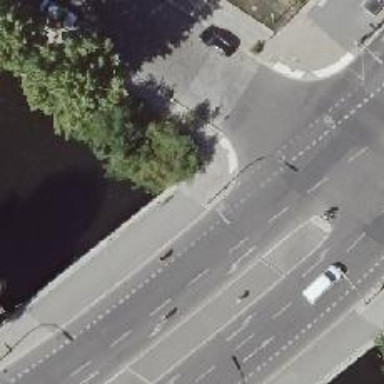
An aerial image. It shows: Sidewalk along the footway.